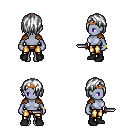
a pixel art fantasy rpg character, female body template, dark elf, purple skin, leather shoulder armor, gold greaves, white bangs hairstyle, bronze tiara, bracelets, black shoes, dagger, four views (front, back, left, right), 2x2 character sprite sheet, small pixel art, hard edges, no anti-aliasing